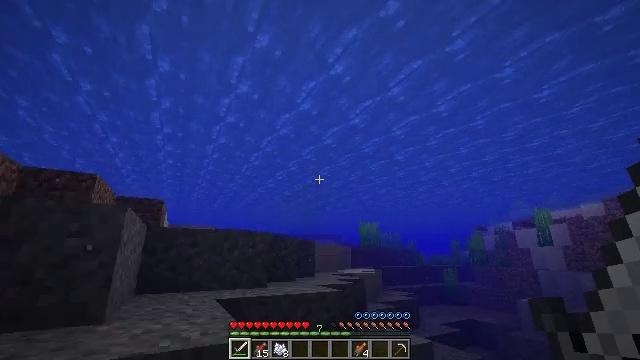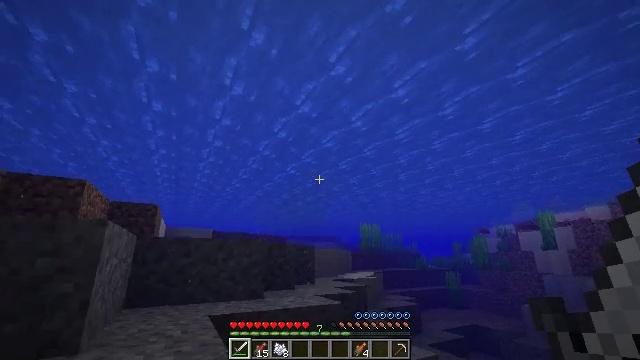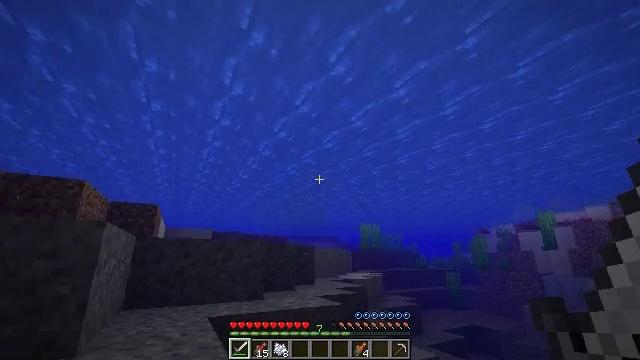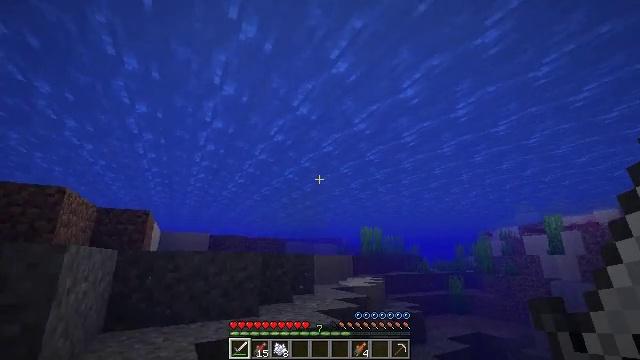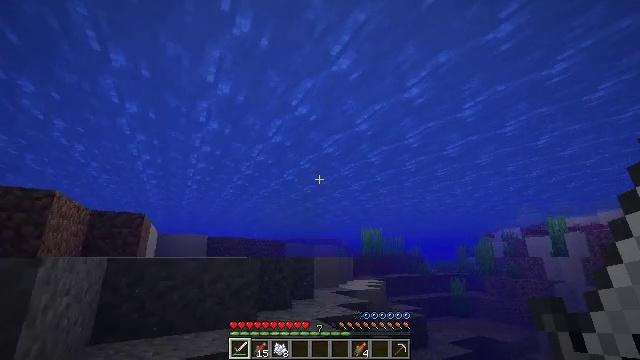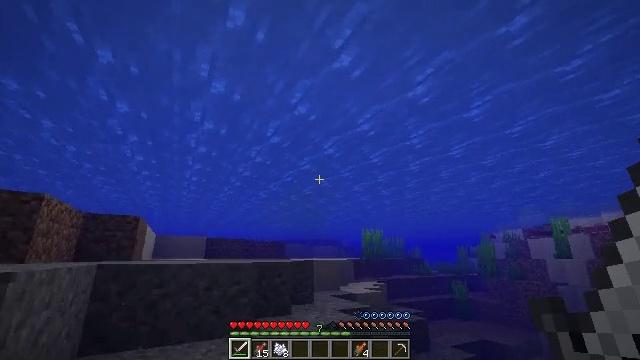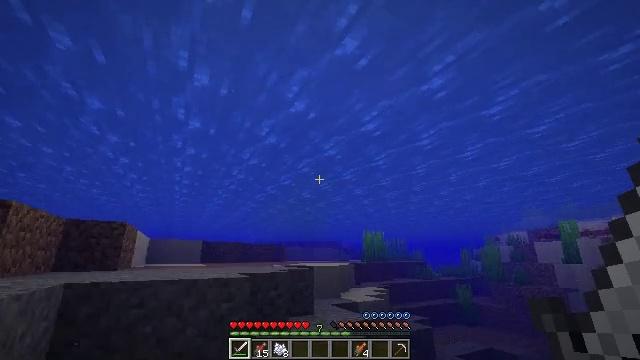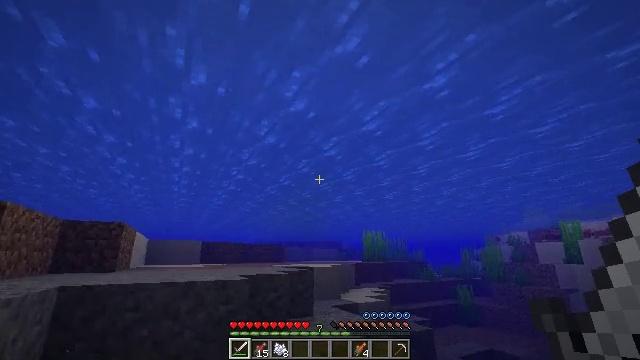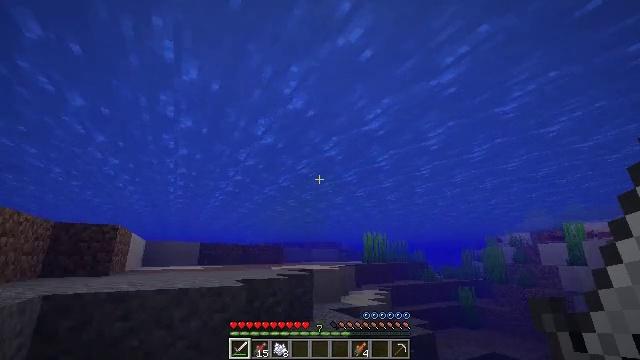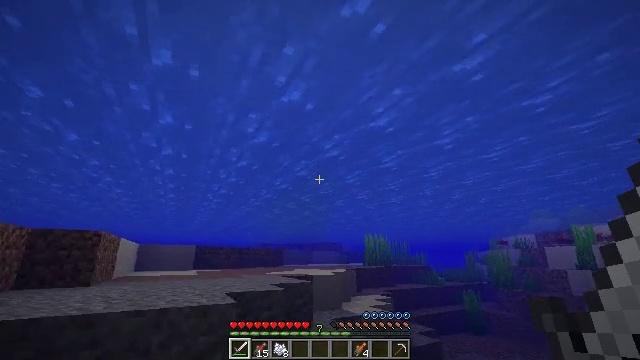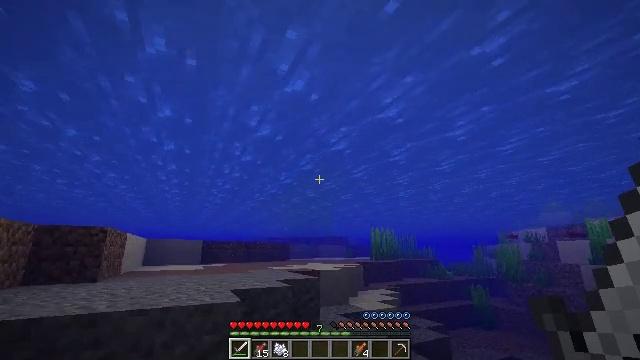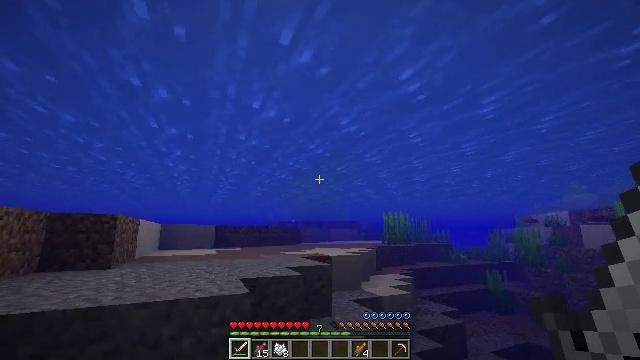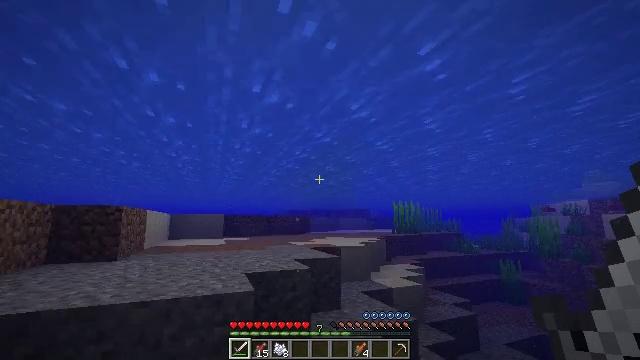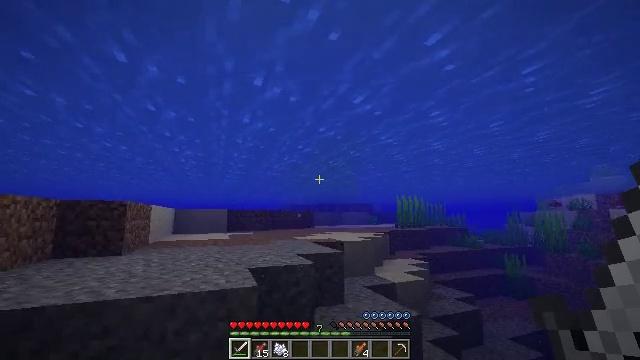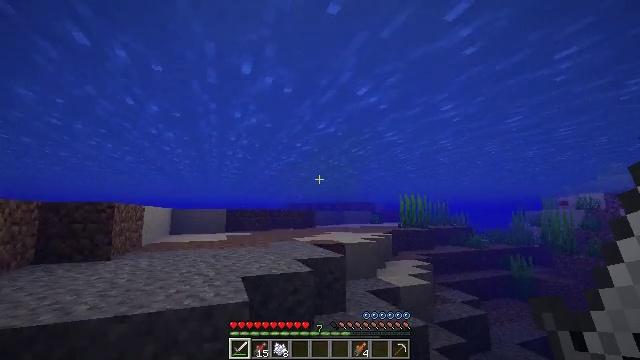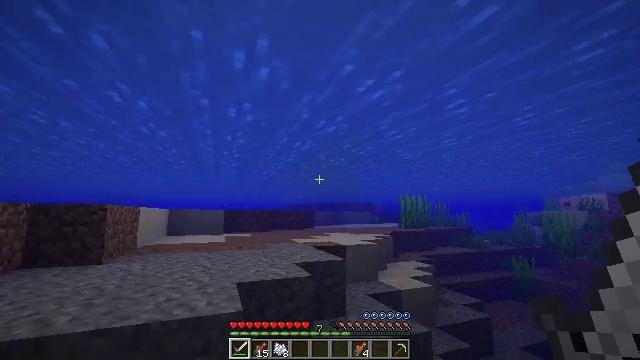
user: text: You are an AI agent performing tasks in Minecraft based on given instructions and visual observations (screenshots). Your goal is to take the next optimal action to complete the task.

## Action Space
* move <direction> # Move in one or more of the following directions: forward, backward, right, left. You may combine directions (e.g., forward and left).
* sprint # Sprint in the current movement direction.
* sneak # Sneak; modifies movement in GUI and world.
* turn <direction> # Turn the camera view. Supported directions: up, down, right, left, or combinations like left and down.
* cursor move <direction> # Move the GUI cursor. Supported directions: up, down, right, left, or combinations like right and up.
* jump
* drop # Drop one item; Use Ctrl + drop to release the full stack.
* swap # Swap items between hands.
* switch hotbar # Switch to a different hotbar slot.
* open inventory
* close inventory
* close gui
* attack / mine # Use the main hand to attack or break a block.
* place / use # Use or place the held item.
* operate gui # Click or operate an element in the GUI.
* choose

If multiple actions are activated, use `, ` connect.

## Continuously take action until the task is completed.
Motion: motion action
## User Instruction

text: Fish and kill the salmon.
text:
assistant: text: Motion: move forward
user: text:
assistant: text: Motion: move forward
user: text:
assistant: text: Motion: move forward
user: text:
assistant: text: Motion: move forward
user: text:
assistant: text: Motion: move forward
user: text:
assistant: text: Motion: move forward
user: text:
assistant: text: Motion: move forward
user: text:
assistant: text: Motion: move forward
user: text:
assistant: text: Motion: move forward
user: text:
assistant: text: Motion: move forward, turn left and down
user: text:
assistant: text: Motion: move forward, turn left and down
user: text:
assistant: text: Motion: move forward, turn left and down
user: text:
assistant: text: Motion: move forward, turn down
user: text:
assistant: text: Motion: move forward
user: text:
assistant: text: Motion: move forward
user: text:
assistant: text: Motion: move forward
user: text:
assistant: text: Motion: move forward
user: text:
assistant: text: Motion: move forward, turn right and down
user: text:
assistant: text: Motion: move forward, turn right and down
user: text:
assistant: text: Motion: move forward, turn right and down
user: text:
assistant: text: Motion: move forward, turn right
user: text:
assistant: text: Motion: move forward
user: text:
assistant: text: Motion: move forward
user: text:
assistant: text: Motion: move forward
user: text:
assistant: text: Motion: move forward
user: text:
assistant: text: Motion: move forward
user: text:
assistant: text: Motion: move forward
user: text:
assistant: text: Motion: move forward
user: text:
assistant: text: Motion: move forward
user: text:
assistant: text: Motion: move forward